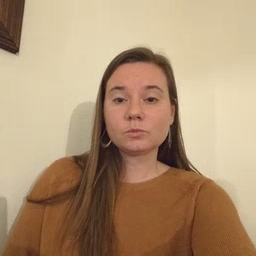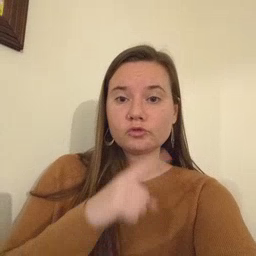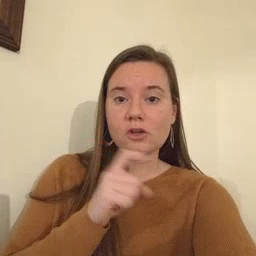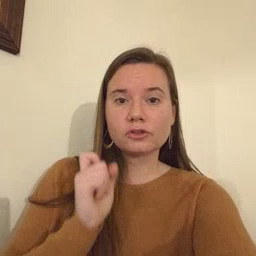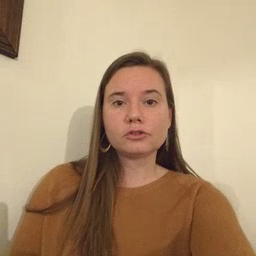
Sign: dryer